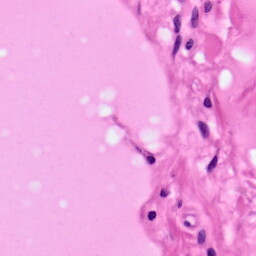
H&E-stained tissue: Pancreatic